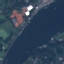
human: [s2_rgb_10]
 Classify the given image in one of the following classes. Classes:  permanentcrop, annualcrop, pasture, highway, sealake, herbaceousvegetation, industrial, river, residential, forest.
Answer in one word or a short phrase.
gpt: River